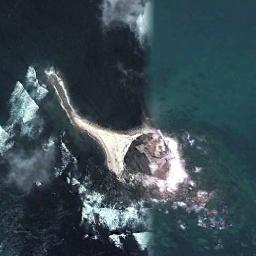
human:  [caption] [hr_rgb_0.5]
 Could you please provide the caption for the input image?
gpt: There was a lot of spray near the beach .

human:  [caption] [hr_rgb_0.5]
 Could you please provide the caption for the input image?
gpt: There is a small island in the middle of the dark green sea .

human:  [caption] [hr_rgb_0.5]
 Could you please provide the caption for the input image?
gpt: A small island in the middle of a green sea .

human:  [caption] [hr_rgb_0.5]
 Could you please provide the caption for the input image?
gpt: The grass is beside the beach .

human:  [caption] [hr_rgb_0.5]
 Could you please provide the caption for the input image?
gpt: The type of beach is rocky coast and the beach has a marine stack .